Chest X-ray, PA view. Patient: 49 years old, sex F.
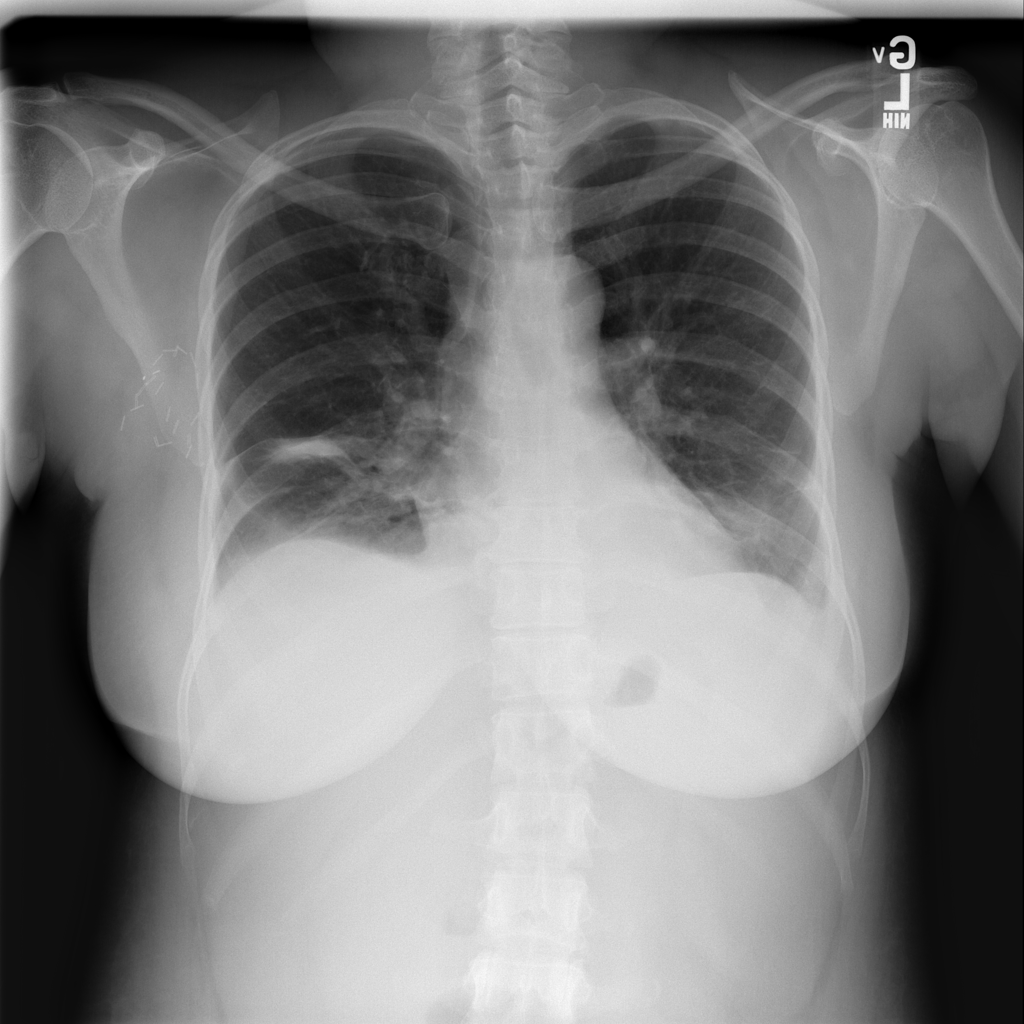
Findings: Atelectasis, Effusion